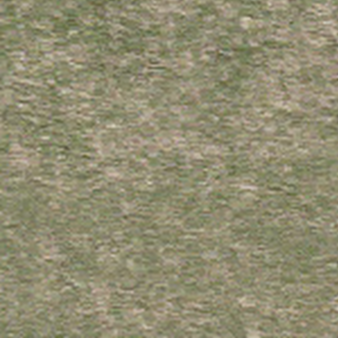
Label: other